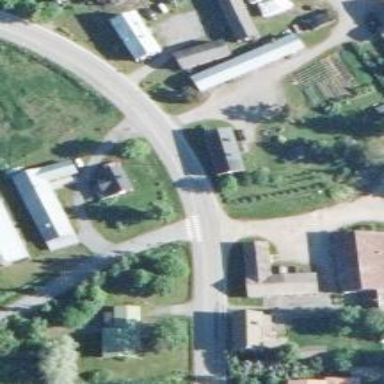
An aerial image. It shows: Road with "give way" sign.